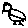
Label: bird